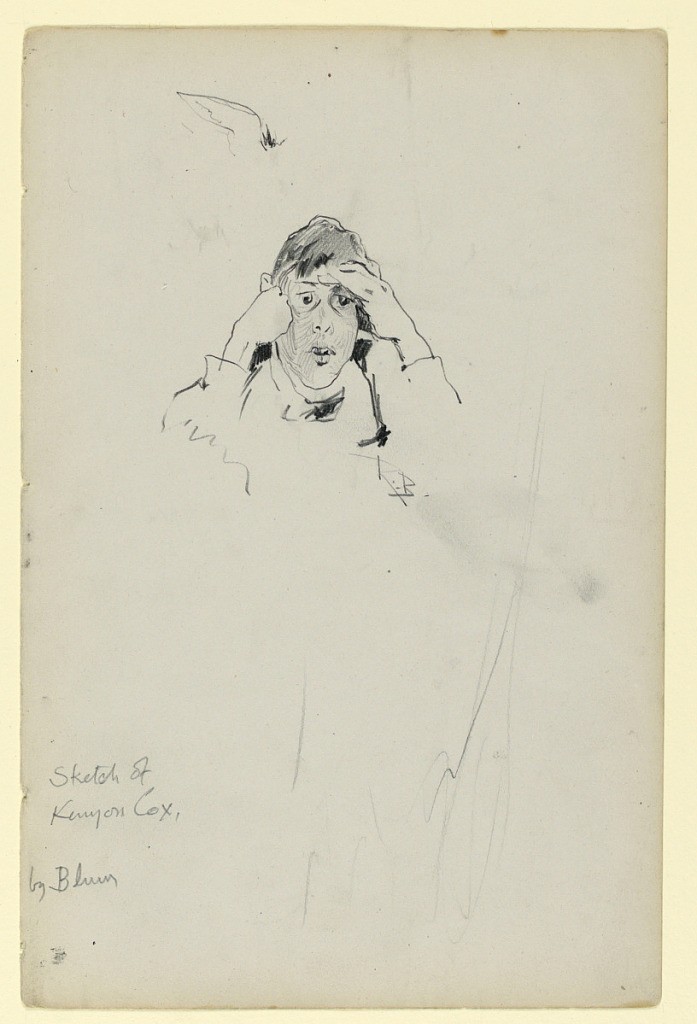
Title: Sketch of Kenyon Cox
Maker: Robert Frederick Blum, American, 1857–1903
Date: ca. 1876
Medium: Graphite on paper
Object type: Drawing
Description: Sketch of Kenyon Cox with his face in his hands. Only head and forearms indicated.